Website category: jobs
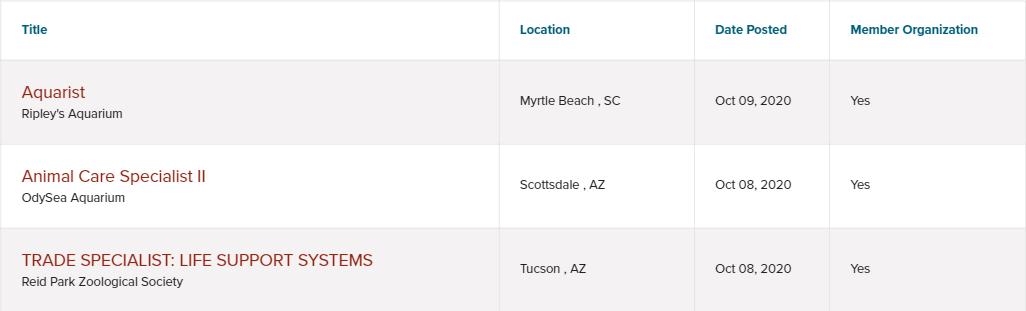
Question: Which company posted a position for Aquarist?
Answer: Ripley's Aquarium

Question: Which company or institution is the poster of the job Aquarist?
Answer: Ripley's Aquarium

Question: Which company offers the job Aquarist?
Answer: Ripley's Aquarium

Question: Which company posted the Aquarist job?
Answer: Ripley's Aquarium

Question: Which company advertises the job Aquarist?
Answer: Ripley's Aquarium

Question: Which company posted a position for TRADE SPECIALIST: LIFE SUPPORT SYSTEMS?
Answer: Reid Park Zoological Society

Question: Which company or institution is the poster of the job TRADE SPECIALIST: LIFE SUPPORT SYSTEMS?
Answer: Reid Park Zoological Society

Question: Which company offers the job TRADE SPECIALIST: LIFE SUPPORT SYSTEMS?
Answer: Reid Park Zoological Society

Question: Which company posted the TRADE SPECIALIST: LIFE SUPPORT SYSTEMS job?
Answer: Reid Park Zoological Society

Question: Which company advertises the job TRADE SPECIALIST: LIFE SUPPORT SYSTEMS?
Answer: Reid Park Zoological Society

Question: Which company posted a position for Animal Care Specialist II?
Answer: OdySea Aquarium

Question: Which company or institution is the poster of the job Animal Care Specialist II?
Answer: OdySea Aquarium

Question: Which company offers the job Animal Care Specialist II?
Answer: OdySea Aquarium

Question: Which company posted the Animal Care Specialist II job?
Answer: OdySea Aquarium

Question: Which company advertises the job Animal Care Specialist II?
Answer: OdySea Aquarium

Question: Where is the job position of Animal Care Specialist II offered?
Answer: Scottsdale , AZ

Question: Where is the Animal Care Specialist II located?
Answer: Scottsdale , AZ

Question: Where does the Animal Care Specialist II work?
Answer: Scottsdale , AZ

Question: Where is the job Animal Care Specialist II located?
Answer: Scottsdale , AZ

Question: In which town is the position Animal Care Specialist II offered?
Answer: Scottsdale , AZ

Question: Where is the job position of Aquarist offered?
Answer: Myrtle Beach , SC

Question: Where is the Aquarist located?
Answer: Myrtle Beach , SC

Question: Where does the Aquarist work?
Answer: Myrtle Beach , SC

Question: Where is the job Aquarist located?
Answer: Myrtle Beach , SC

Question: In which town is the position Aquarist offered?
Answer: Myrtle Beach , SC

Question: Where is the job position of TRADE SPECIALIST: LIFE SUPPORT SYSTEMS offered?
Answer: Tucson , AZ

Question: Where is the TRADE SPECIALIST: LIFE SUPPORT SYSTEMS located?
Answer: Tucson , AZ

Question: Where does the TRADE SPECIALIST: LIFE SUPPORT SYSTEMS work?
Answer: Tucson , AZ

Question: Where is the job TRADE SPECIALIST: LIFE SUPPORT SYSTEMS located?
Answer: Tucson , AZ

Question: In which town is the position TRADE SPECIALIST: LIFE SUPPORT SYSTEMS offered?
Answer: Tucson , AZ

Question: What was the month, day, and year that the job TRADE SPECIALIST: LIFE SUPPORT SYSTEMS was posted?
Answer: Oct 08, 2020

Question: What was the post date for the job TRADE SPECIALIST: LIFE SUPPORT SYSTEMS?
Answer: Oct 08, 2020

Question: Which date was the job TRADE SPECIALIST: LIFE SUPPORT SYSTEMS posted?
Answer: Oct 08, 2020

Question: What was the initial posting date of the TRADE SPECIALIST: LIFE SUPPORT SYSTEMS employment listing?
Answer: Oct 08, 2020

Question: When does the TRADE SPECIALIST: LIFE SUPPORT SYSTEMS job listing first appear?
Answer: Oct 08, 2020

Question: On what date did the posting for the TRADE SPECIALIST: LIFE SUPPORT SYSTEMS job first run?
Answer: Oct 08, 2020

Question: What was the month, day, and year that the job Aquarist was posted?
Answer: Oct 09, 2020

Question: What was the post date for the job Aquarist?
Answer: Oct 09, 2020

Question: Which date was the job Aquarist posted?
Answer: Oct 09, 2020

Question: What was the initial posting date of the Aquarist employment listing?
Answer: Oct 09, 2020

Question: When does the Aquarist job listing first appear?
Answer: Oct 09, 2020

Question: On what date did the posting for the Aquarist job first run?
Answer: Oct 09, 2020

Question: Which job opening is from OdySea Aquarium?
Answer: Animal Care Specialist II

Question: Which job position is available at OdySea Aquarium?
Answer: Animal Care Specialist II

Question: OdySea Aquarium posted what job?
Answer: Animal Care Specialist II

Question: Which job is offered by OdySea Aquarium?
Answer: Animal Care Specialist II

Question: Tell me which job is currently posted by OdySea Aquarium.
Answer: Animal Care Specialist II

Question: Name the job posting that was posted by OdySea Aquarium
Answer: Animal Care Specialist II

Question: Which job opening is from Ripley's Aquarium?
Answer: Aquarist

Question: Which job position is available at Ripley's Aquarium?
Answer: Aquarist

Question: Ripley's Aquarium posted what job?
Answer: Aquarist

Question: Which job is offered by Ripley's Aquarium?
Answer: Aquarist

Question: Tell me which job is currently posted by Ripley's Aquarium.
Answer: Aquarist

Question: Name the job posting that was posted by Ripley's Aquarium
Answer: Aquarist

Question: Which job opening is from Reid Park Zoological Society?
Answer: TRADE SPECIALIST: LIFE SUPPORT SYSTEMS

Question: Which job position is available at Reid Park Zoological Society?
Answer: TRADE SPECIALIST: LIFE SUPPORT SYSTEMS

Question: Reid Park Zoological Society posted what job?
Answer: TRADE SPECIALIST: LIFE SUPPORT SYSTEMS

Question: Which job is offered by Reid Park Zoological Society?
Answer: TRADE SPECIALIST: LIFE SUPPORT SYSTEMS

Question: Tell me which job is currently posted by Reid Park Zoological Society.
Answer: TRADE SPECIALIST: LIFE SUPPORT SYSTEMS

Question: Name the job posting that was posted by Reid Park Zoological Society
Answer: TRADE SPECIALIST: LIFE SUPPORT SYSTEMS

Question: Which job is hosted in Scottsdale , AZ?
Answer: Animal Care Specialist II

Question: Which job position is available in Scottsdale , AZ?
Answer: Animal Care Specialist II

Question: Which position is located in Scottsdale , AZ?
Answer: Animal Care Specialist II

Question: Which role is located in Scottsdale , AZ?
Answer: Animal Care Specialist II